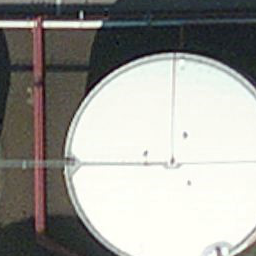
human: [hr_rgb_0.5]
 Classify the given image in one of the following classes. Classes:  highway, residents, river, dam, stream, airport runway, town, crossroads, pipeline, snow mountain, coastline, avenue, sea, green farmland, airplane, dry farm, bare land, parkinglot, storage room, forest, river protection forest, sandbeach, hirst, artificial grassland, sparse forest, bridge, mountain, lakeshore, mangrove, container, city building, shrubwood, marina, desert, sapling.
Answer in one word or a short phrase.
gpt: storage room